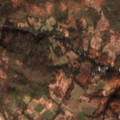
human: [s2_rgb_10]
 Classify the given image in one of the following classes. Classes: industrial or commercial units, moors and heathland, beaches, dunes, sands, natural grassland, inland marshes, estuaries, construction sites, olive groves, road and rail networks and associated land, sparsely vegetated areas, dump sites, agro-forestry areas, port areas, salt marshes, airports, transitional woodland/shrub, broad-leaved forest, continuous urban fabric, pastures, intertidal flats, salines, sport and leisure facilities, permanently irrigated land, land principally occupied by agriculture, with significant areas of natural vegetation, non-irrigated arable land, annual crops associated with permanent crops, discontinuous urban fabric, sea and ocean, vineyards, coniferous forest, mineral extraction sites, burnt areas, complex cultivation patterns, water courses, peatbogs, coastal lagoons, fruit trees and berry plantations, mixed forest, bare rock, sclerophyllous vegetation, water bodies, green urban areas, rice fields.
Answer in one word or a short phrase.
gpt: non-irrigated arable land, complex cultivation patterns, land principally occupied by agriculture, with significant areas of natural vegetation, broad-leaved forest, transitional woodland/shrub